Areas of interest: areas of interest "Chengdu Yuguantian Badminton Club (Eastern Hall Campus)"
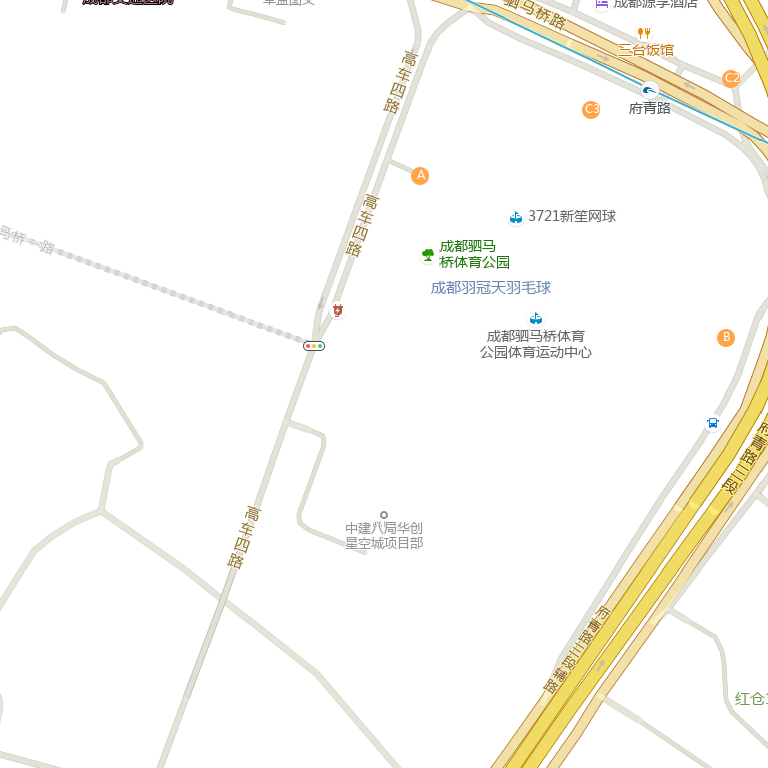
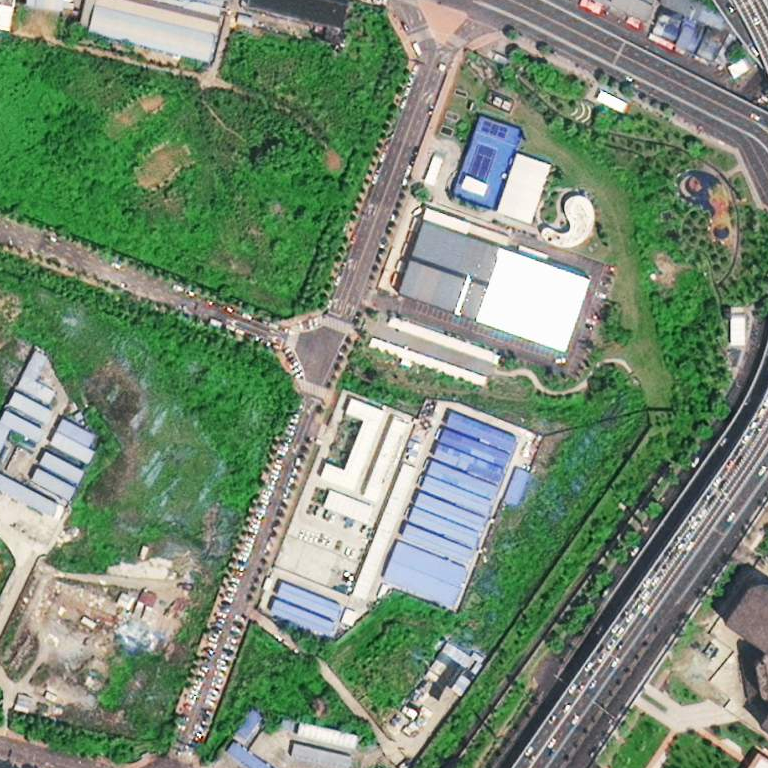